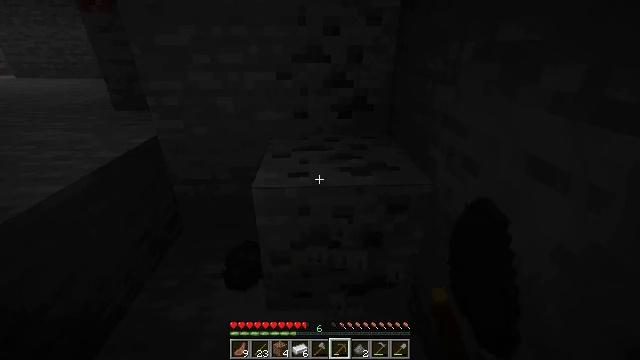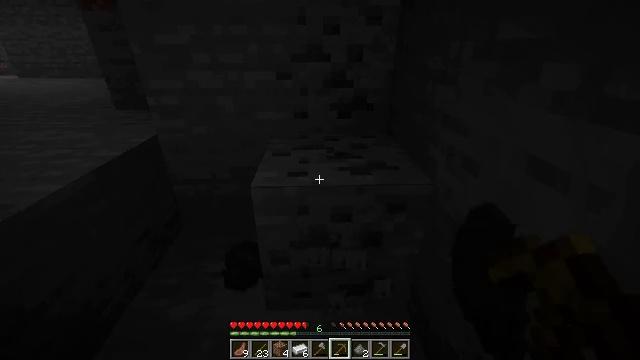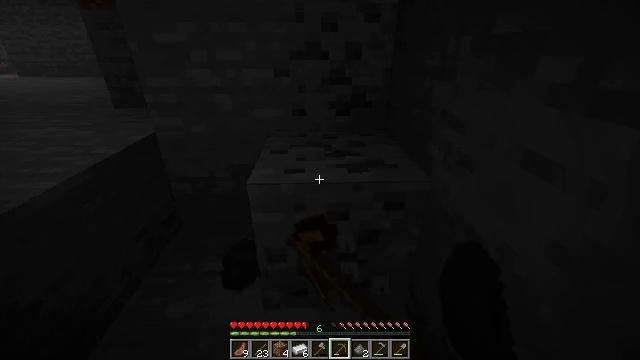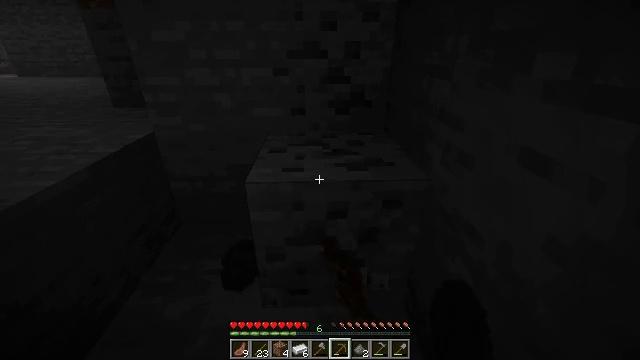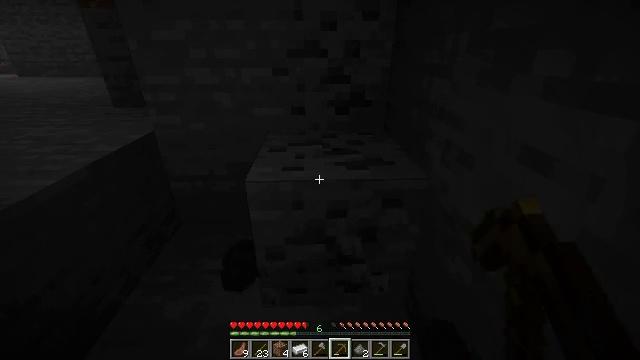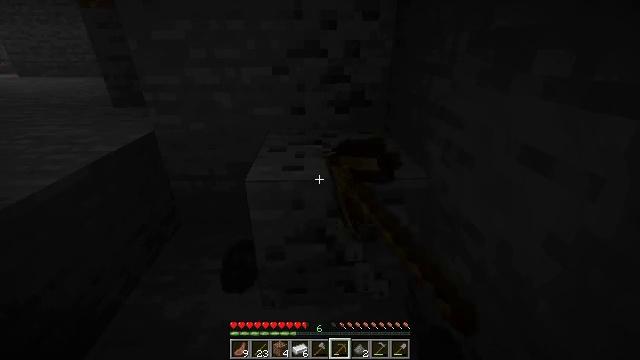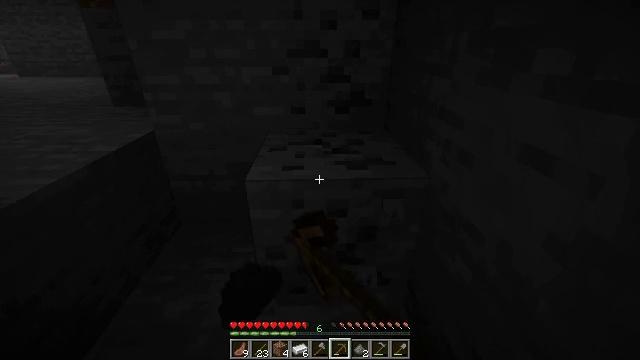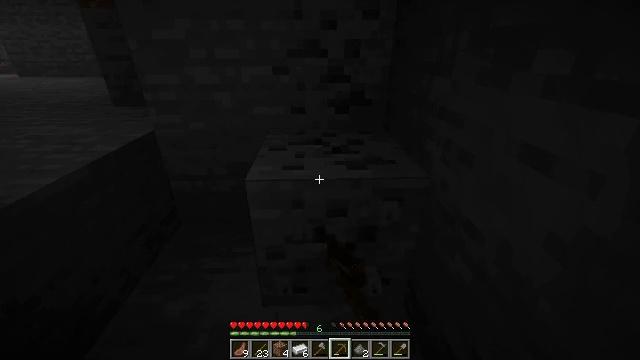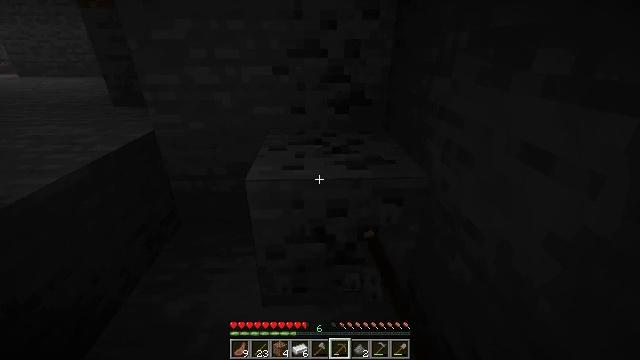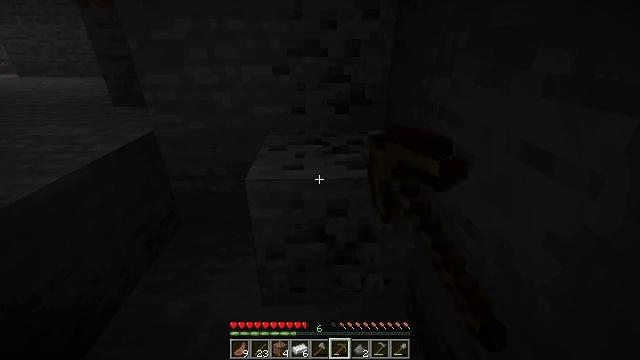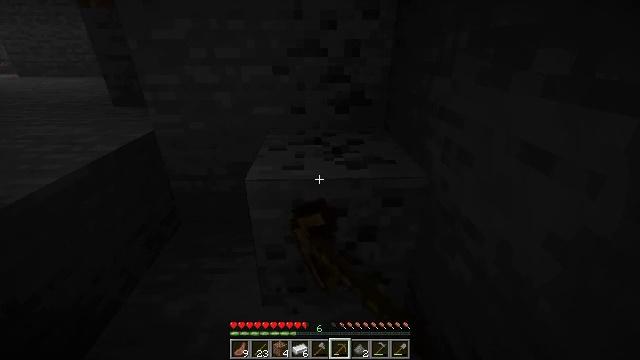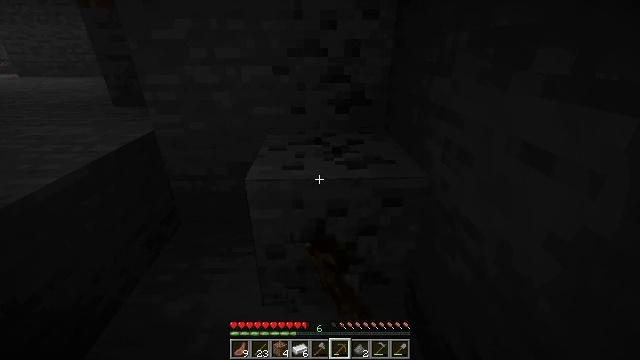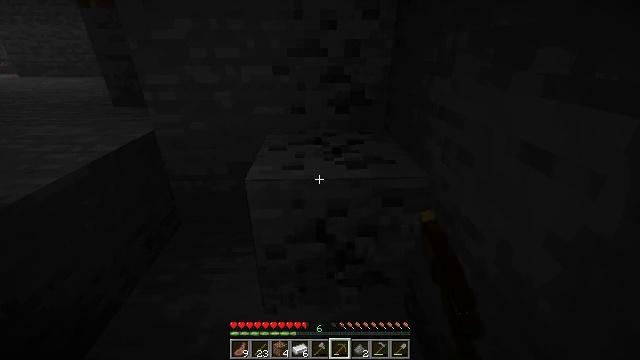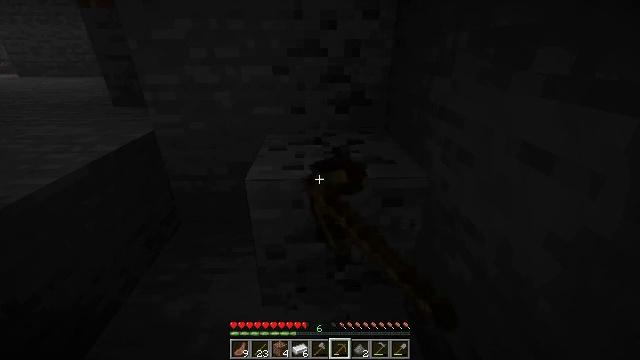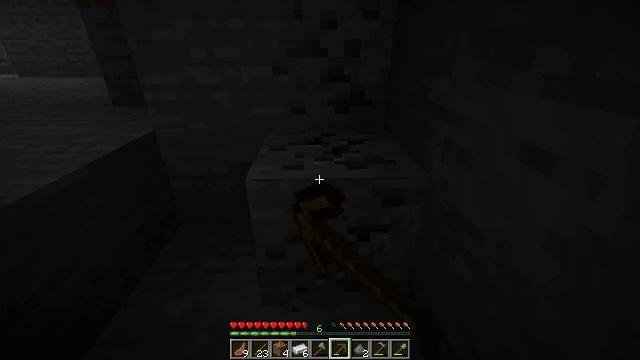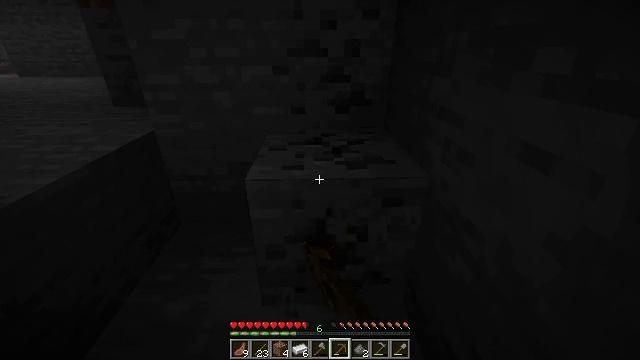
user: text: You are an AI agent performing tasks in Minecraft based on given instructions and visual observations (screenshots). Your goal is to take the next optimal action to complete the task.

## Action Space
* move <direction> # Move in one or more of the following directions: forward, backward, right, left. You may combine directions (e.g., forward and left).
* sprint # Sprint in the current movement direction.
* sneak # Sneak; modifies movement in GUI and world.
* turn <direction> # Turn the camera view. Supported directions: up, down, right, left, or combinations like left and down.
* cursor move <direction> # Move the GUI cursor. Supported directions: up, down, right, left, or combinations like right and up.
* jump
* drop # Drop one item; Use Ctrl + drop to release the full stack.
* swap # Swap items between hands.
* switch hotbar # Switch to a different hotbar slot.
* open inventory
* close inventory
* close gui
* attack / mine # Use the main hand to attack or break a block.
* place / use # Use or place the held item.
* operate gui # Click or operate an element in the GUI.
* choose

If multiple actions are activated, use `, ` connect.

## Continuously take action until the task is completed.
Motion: motion action
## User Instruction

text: Extract coal from the ore block.
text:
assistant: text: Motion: attack / mine
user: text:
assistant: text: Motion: attack / mine
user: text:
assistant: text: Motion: attack / mine
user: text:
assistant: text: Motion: attack / mine
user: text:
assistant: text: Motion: attack / mine
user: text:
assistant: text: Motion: attack / mine
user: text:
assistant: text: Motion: attack / mine
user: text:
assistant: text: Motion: attack / mine
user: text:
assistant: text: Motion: attack / mine
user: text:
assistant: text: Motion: attack / mine
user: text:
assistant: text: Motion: attack / mine
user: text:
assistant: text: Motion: attack / mine
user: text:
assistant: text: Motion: attack / mine
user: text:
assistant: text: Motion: attack / mine
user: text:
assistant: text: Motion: attack / mine
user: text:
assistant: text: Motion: attack / mine
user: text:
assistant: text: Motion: attack / mine
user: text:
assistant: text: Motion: attack / mine
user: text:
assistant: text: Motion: attack / mine
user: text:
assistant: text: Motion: attack / mine
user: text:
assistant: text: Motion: attack / mine
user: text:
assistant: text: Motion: attack / mine
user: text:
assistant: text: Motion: attack / mine
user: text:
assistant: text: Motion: attack / mine
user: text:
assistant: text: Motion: attack / mine
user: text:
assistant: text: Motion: attack / mine
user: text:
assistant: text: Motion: attack / mine
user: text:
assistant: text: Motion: attack / mine
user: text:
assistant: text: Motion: attack / mine
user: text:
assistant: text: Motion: attack / mine